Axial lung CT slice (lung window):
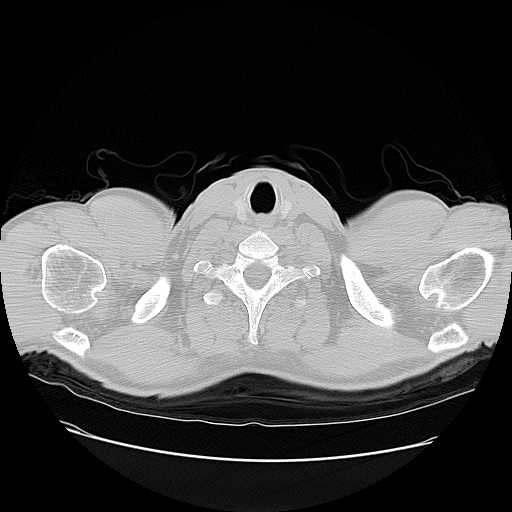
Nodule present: no